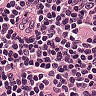
Metastatic tissue present: no